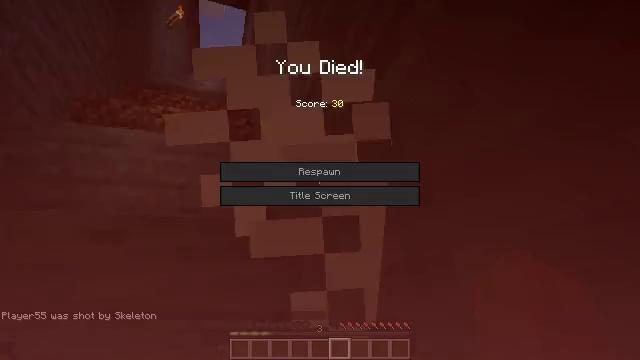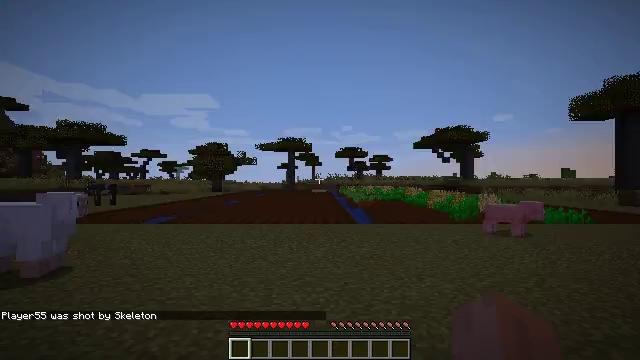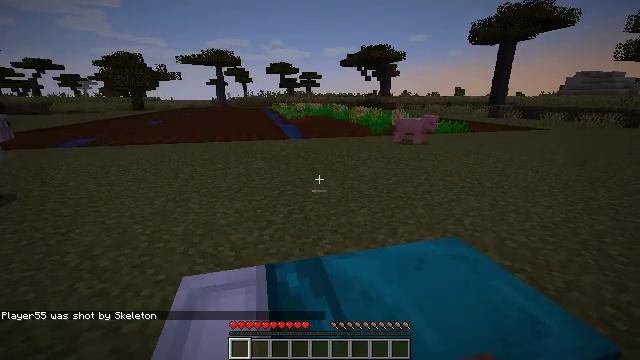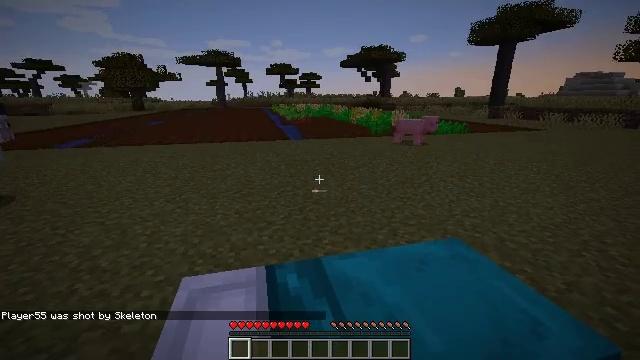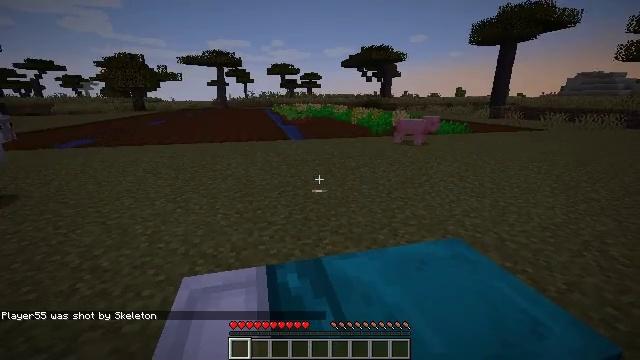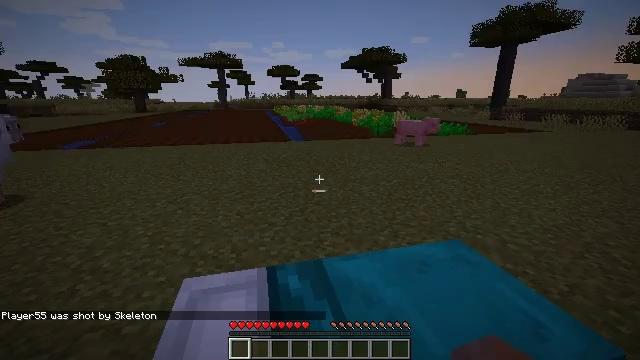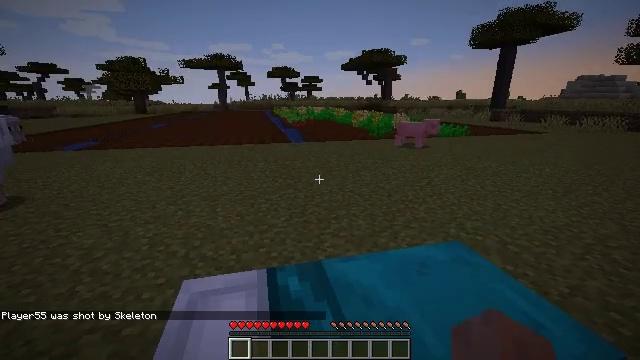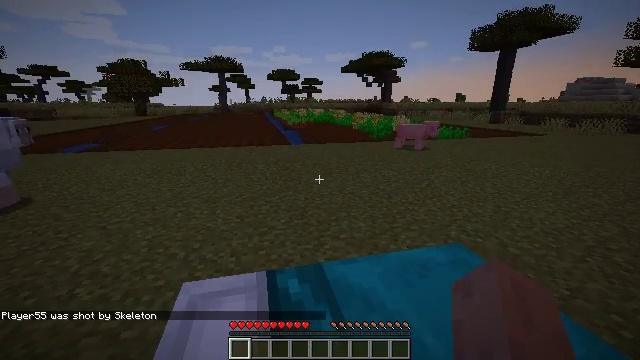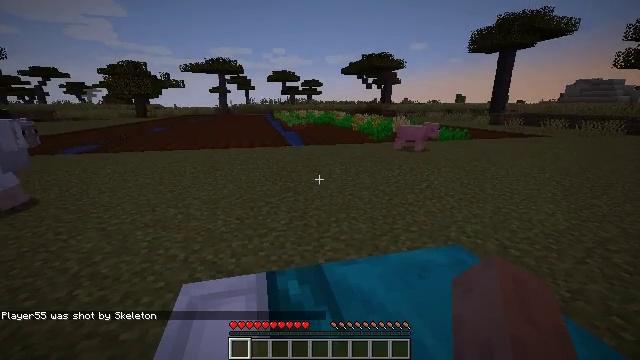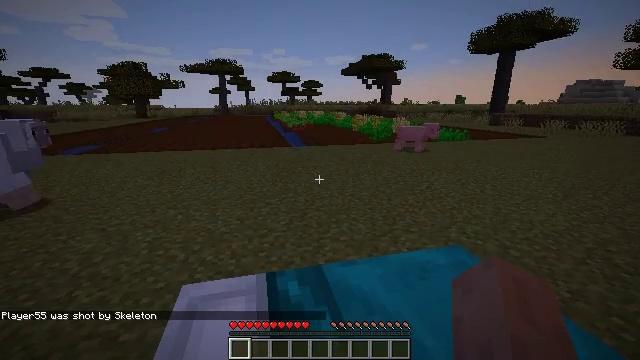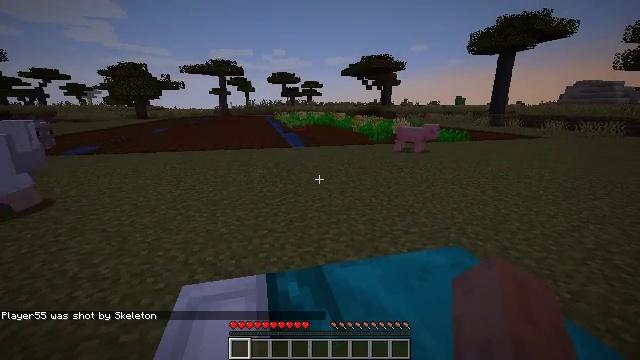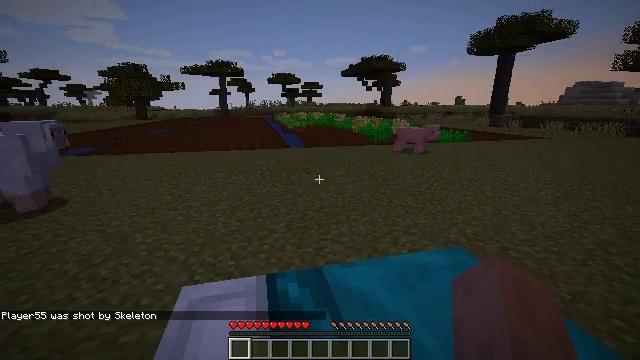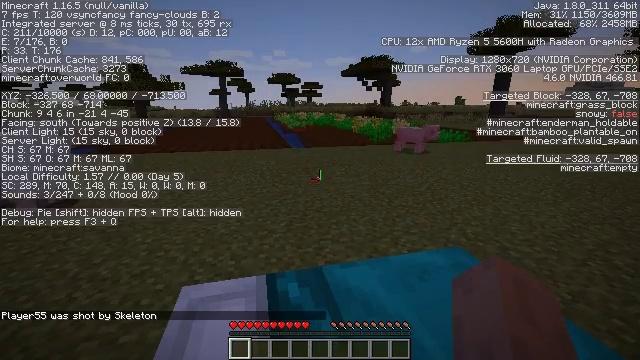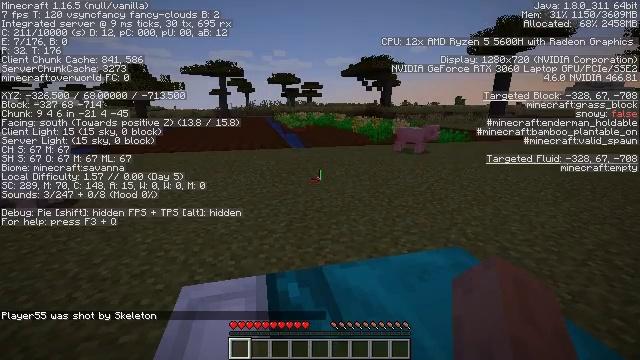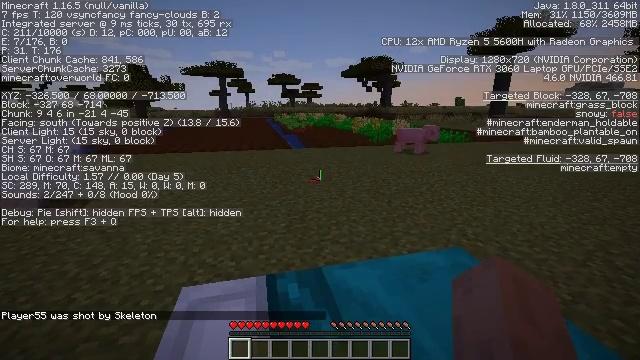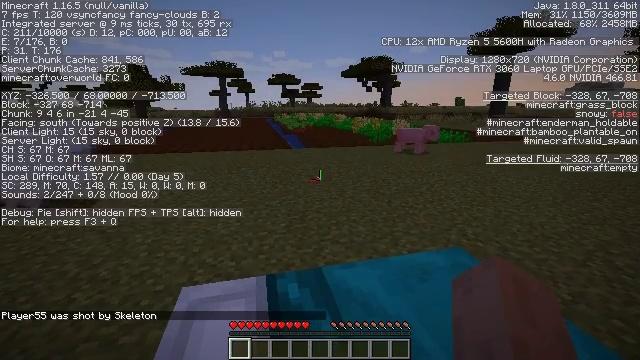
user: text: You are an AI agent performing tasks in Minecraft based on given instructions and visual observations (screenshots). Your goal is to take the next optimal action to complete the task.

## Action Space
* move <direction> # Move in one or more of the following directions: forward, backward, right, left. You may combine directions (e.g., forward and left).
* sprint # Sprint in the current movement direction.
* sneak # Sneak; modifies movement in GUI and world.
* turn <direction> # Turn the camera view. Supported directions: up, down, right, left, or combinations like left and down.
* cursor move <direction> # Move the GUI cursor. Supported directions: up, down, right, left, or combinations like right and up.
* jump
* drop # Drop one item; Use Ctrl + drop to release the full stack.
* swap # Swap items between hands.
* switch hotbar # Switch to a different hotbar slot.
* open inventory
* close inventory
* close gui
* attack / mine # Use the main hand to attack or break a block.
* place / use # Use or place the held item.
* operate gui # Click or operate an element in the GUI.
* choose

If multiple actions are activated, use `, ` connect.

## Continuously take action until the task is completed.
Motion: motion action
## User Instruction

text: Kill a skeleton.
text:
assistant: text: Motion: move forward, attack / mine, jump, switch to hotbar 6
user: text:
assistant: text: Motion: turn right and down
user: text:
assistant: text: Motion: no_op
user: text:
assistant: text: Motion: no_op
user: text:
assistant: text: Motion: no_op
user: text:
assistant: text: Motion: no_op
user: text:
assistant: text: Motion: no_op
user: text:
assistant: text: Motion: no_op
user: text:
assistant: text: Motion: no_op
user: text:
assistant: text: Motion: no_op
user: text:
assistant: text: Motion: no_op
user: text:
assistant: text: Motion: no_op
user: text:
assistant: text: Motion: no_op
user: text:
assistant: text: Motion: no_op
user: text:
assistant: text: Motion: no_op
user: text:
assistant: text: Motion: no_op
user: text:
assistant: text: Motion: no_op
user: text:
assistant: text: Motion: no_op
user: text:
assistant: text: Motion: no_op
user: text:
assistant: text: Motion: no_op
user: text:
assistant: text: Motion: no_op
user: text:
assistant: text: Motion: no_op
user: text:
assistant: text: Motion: turn left
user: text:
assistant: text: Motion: turn left
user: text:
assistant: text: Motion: turn left
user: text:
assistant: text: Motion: turn left
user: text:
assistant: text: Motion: turn left
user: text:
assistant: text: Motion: turn left
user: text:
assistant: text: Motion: turn left
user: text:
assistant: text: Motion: no_op